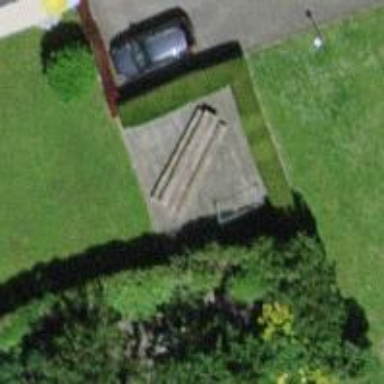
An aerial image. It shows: Picnic table located in leisure land area.